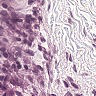
Metastatic tissue present: no